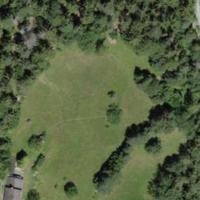
EUNIS habitat code: 43
Species observed at this site:
Astrantia major